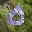
Label: 0